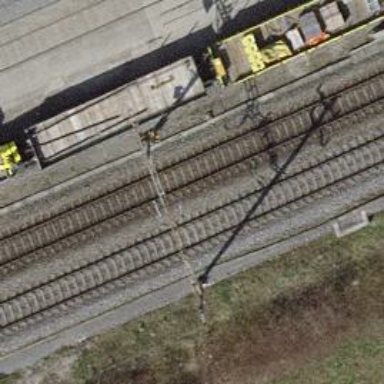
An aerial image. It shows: Catenary mast for power lines.